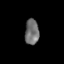
Tissue: skin
Cell type: Epithelial cells
Senescence score: 0.173
Nuclear area (px): 348
Mean DAPI intensity: 112.144